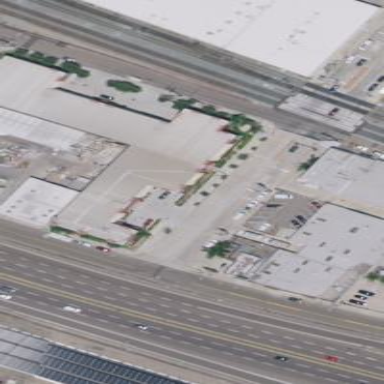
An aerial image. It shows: Commercial building.